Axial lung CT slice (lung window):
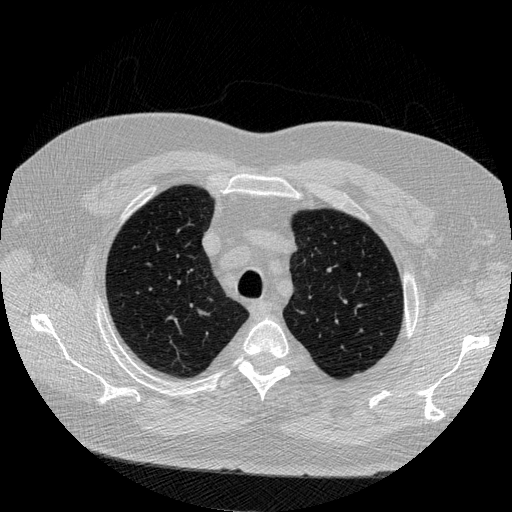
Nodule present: no